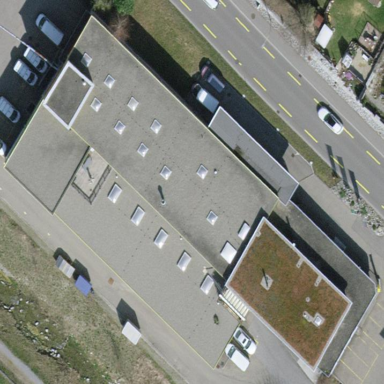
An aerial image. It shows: Industrial building.